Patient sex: M
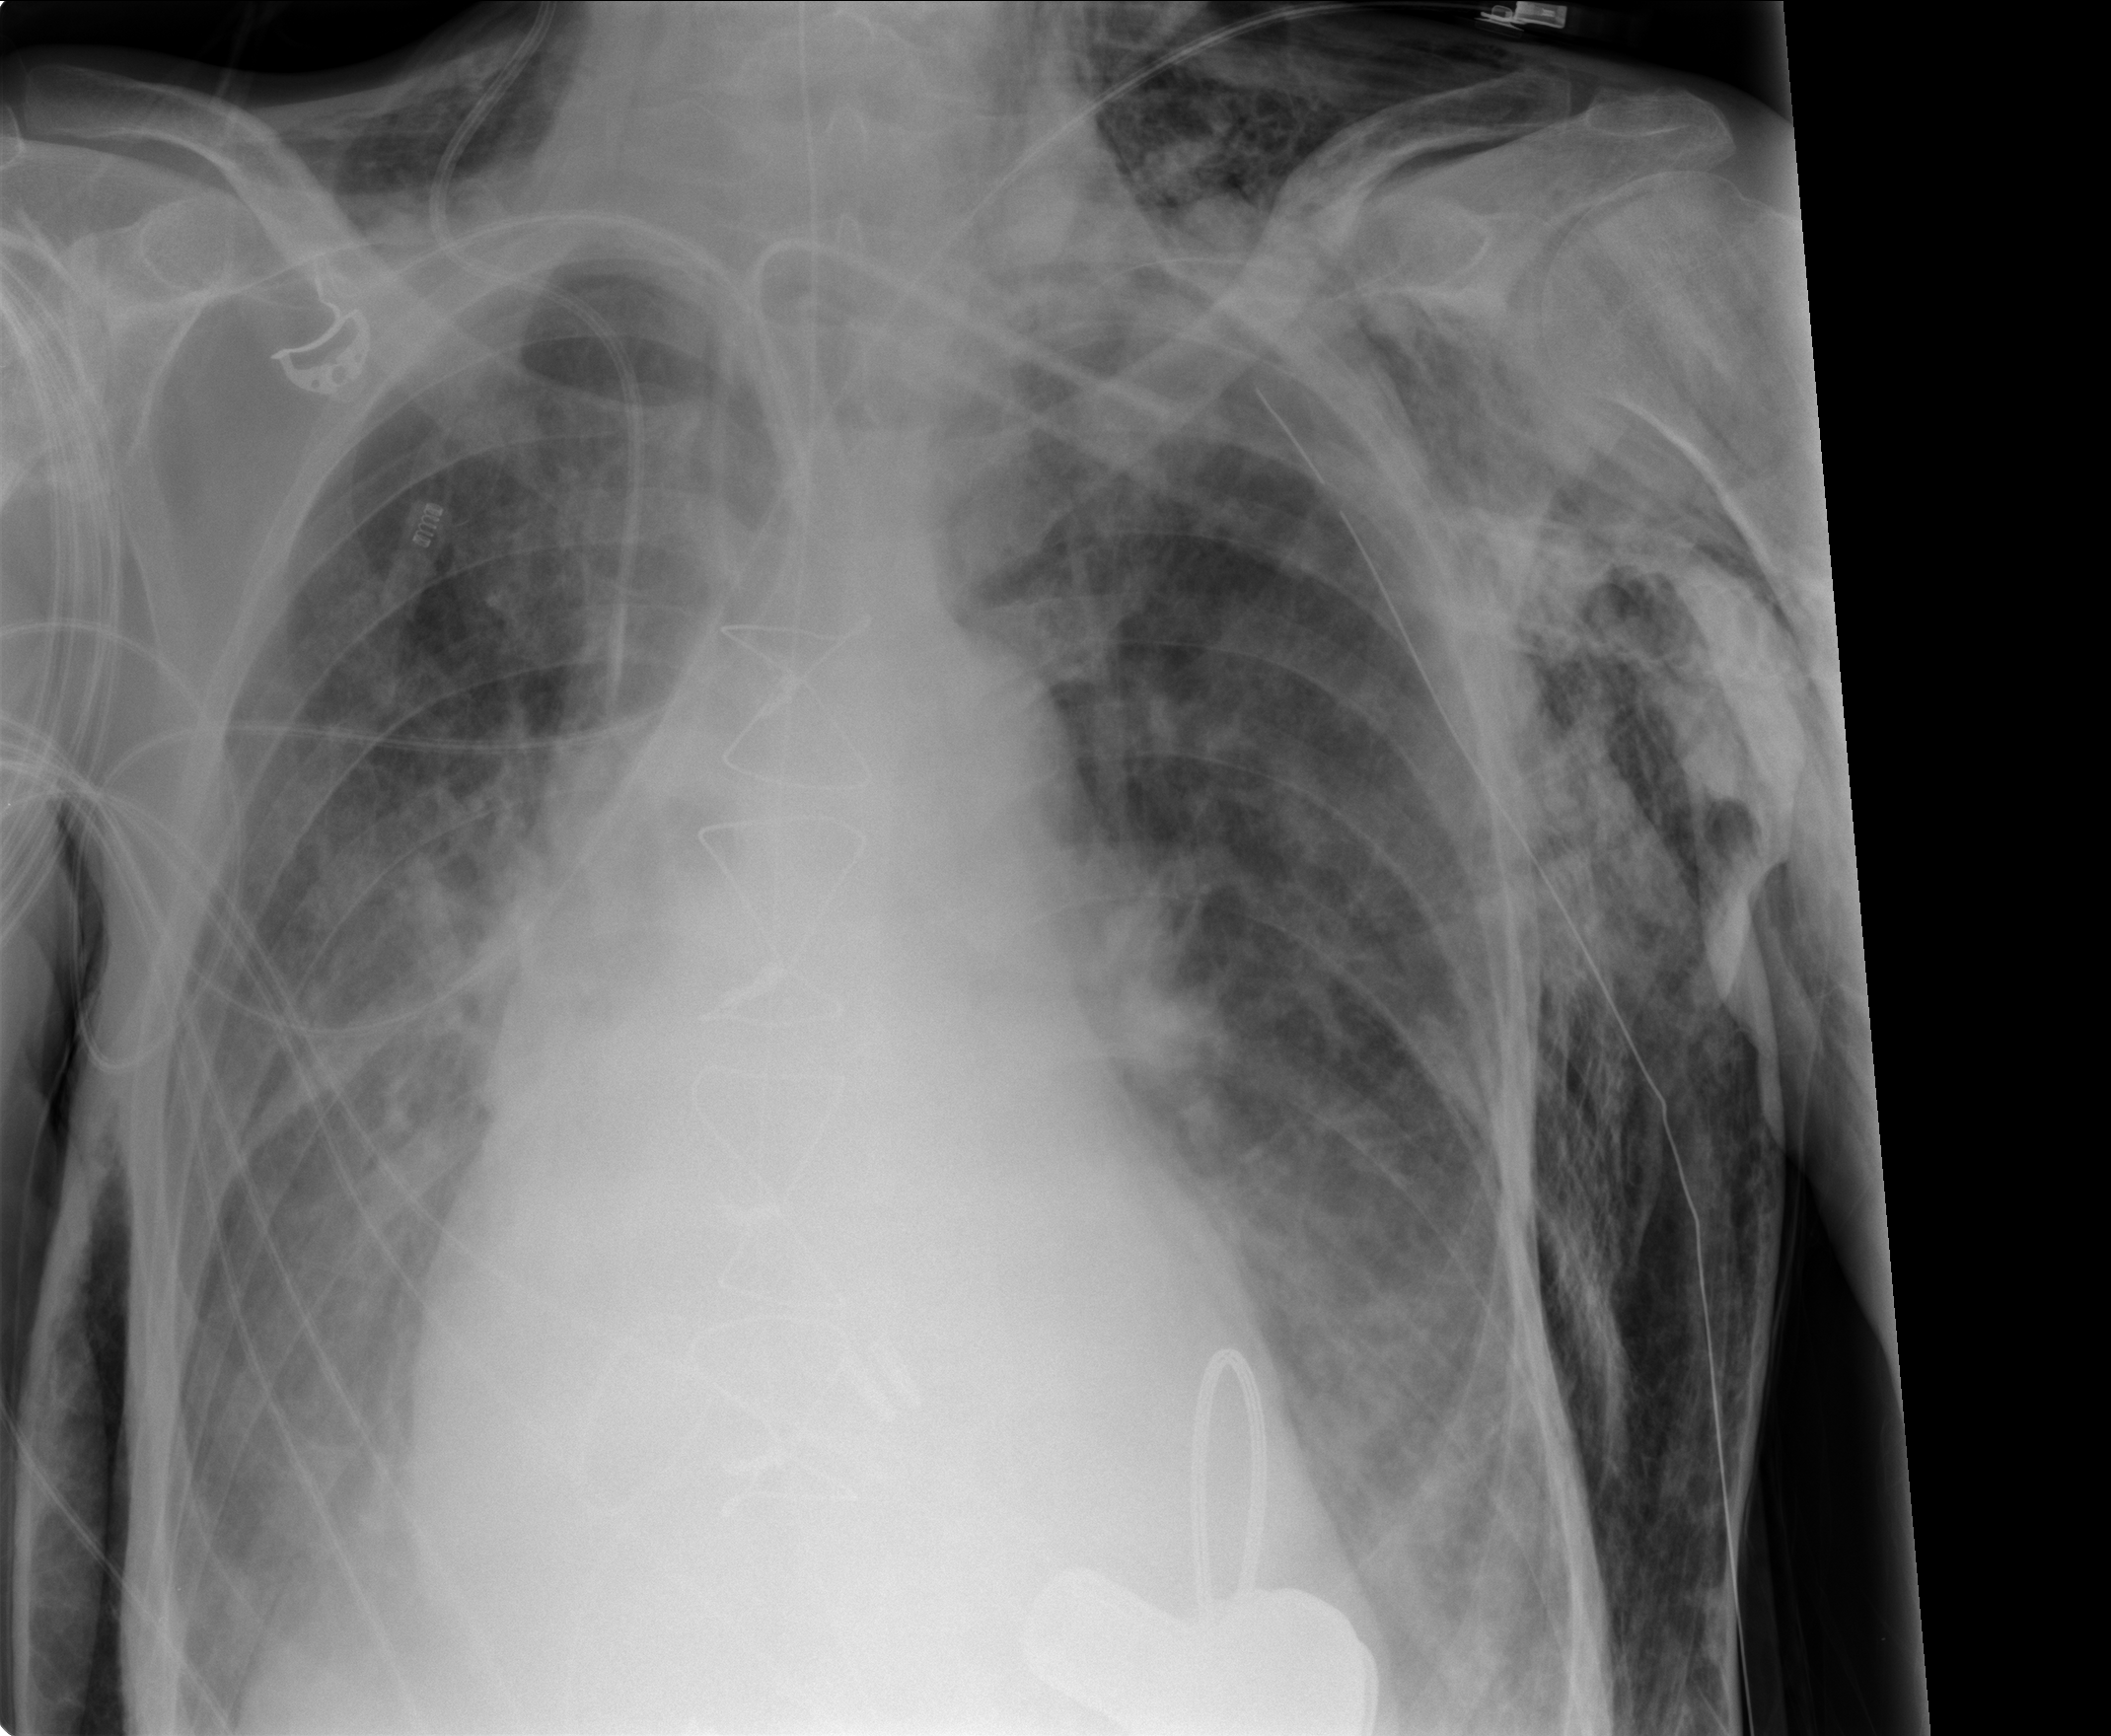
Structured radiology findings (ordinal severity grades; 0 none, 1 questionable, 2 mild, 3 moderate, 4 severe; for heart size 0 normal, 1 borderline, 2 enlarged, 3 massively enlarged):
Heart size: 2
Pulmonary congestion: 0
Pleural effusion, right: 2
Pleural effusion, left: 2
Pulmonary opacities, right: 0
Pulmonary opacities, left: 0
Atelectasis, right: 2
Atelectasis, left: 2